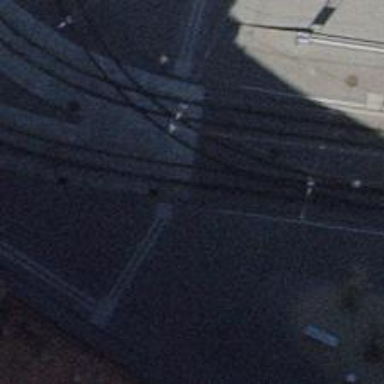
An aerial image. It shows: Asphalt service road with embedded tram rails.